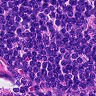
Metastatic tissue present: no